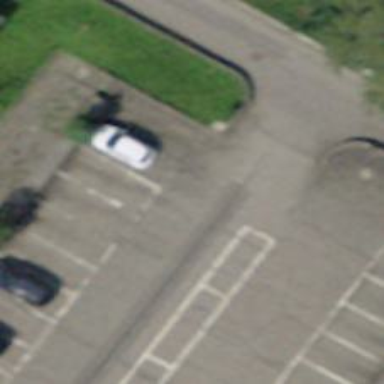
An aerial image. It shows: Road serving as parking aisle.